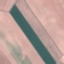
Land use / land cover class: AnnualCrop